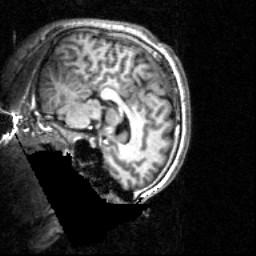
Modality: T1w
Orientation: sagittal
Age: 22
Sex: male